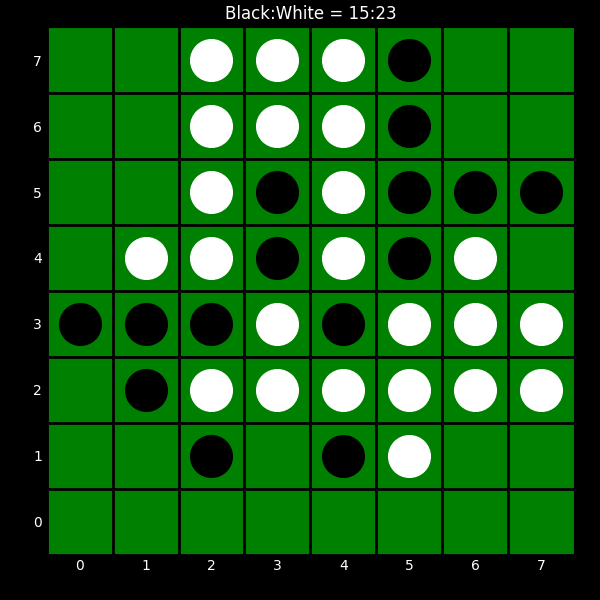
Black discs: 15
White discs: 23